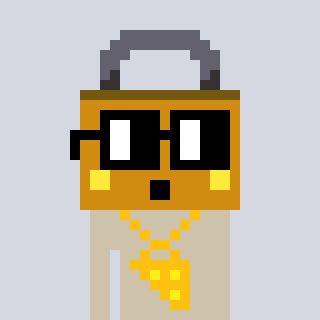
a pixel art character with square black glasses, a lock-shaped head and a bege-colored body on a cool background